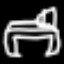
Label: bed